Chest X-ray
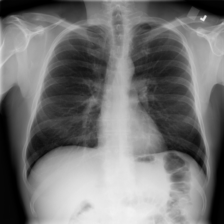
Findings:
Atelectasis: negative
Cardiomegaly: negative
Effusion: negative
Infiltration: negative
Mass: negative
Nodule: negative
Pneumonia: negative
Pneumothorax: negative
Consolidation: negative
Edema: negative
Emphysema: negative
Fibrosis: negative
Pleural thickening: negative
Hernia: negative